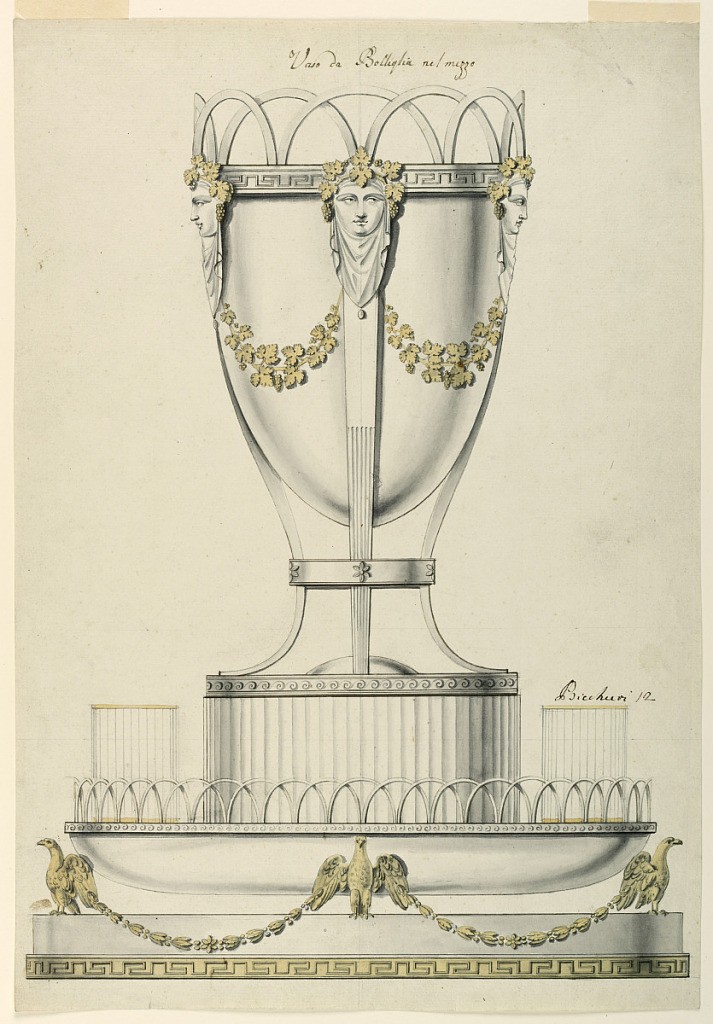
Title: Design for Bottle Cooler, Glasses, and Tray
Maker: Giovacchino Belli, Italian, 1756 - 1822
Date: ca. 1810
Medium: Pen and black ink, brush and gray wash, yellow watercolor, graphite on cream laid paper
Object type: Drawing
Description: Vertical rectangle. Design for bottle cooler, glasses, and tray. At the bottom, a base with a moulding and a dado on which is displayed eagles which are connected by festoons. The eagles support the spherical bottom of the tray, which has an arched railing. On it stands on a fluted pedestal a cooler similar to that depicted in 1938-88-659: curved legs with female masks on top rise from a base with a wave motif. They are held together by a band, and the bands are connected by another band and by vine festoons. The body has the shape of part of an egg. Arched railing on top. Two glasses flank the pedestal.